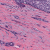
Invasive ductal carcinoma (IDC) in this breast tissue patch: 1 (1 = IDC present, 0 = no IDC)